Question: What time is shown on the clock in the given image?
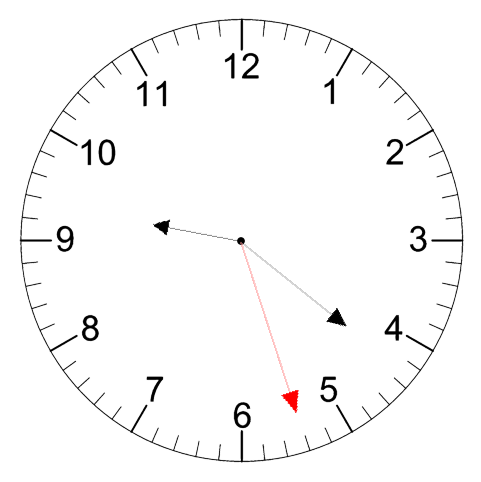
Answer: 09:21:27